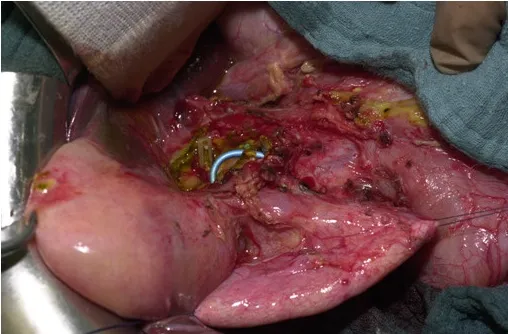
Intraoperative situs: The choledochal cyst was mobilized and fixed with holding sutures. Clips are seen in the cyst, which closed the right and left hepatic ducts.
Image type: pathology (fish)